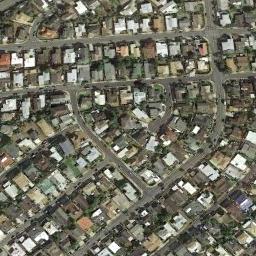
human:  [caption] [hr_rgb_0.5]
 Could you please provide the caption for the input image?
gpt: There are trees near the house .

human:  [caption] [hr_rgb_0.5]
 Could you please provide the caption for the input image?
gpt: A dense residential area has lots of houses arranged neatly while some roads go through the residential area .

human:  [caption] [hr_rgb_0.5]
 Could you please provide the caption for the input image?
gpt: There are many roads and neatly arranged houses and trees in densely populated areas .

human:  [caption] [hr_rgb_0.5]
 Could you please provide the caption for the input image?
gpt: The dense residential is next to the road and some trees .

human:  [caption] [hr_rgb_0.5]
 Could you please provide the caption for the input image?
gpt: There are many buildings of different colors on dense residential area .